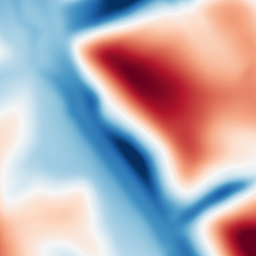
Category: multiscale
Decomposition family: dog
Decomposition parameters: sigma_low: 5
sigma_high: 50
Upsampling method: bilinear
Upsampling parameters: scale: 8
Upsampling scale: 8